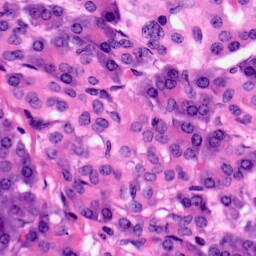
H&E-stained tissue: Pancreatic